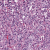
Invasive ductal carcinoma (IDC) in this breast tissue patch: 1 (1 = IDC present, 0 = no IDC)